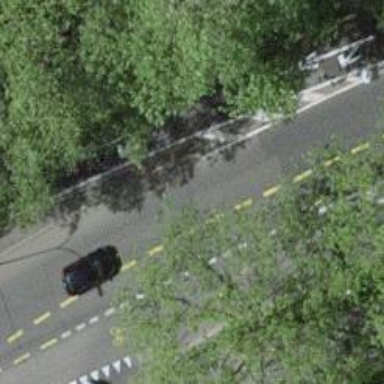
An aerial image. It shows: Secondary road with asphalt surface and trolley wire.